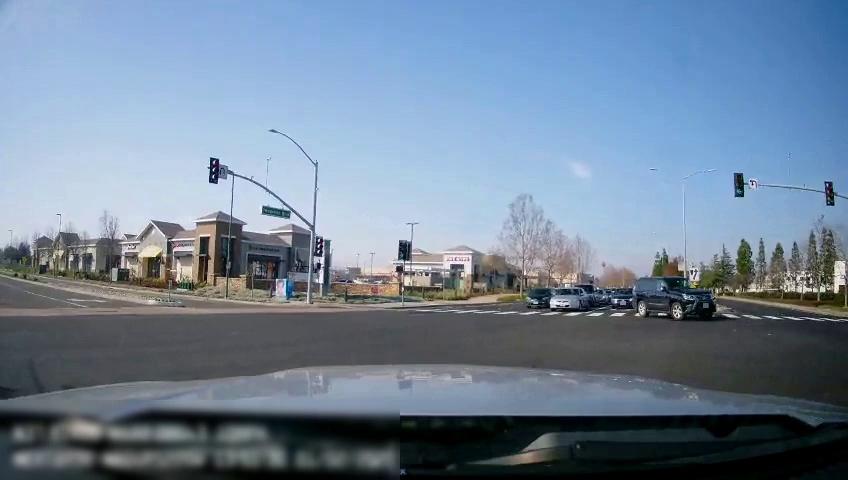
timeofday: Day
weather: Sunny
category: Drivable Space
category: Vehicles | SUV
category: Vehicles | Car
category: Vehicles | SUV
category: Vehicles | SUV
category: Vehicles | SUV
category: Vehicles | SUV
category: Lanes | Alternate Lane
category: Traffic | Lights
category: Traffic | Signs
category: Traffic | Signs
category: Traffic | Lights
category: Traffic | Lights
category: Traffic | Signs
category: Traffic | Signs
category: Traffic | Lights
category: Traffic | Lights
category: Traffic | Signs